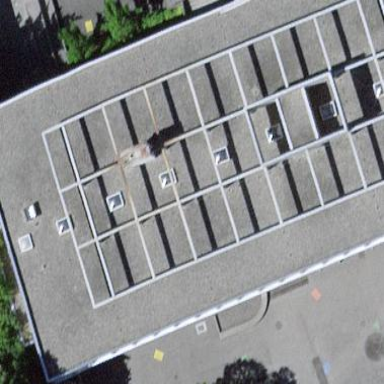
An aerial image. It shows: School building.